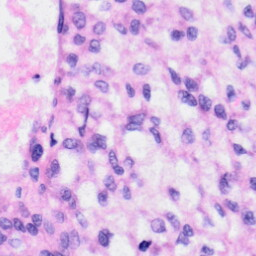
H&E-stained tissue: Liver